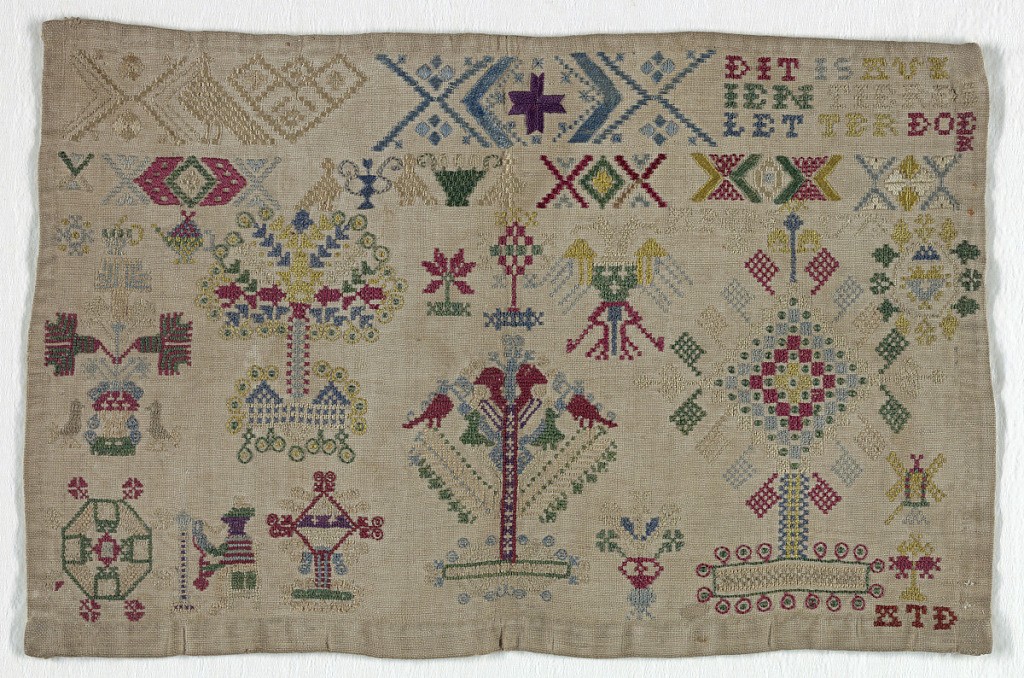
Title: Sampler
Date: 1778
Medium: silk embroidery on linen foundation Technique: embroidered in satin, cross, brick, back, star, four-sided cross, and star stitches with couching on plain weave foundation
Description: Bands of patterning, lettering at upper left and motifs including a spinning monkey and Hapsburg double-headed eagle.